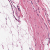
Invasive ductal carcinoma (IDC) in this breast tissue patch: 0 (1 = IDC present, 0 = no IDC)